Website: macys
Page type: cross-sells
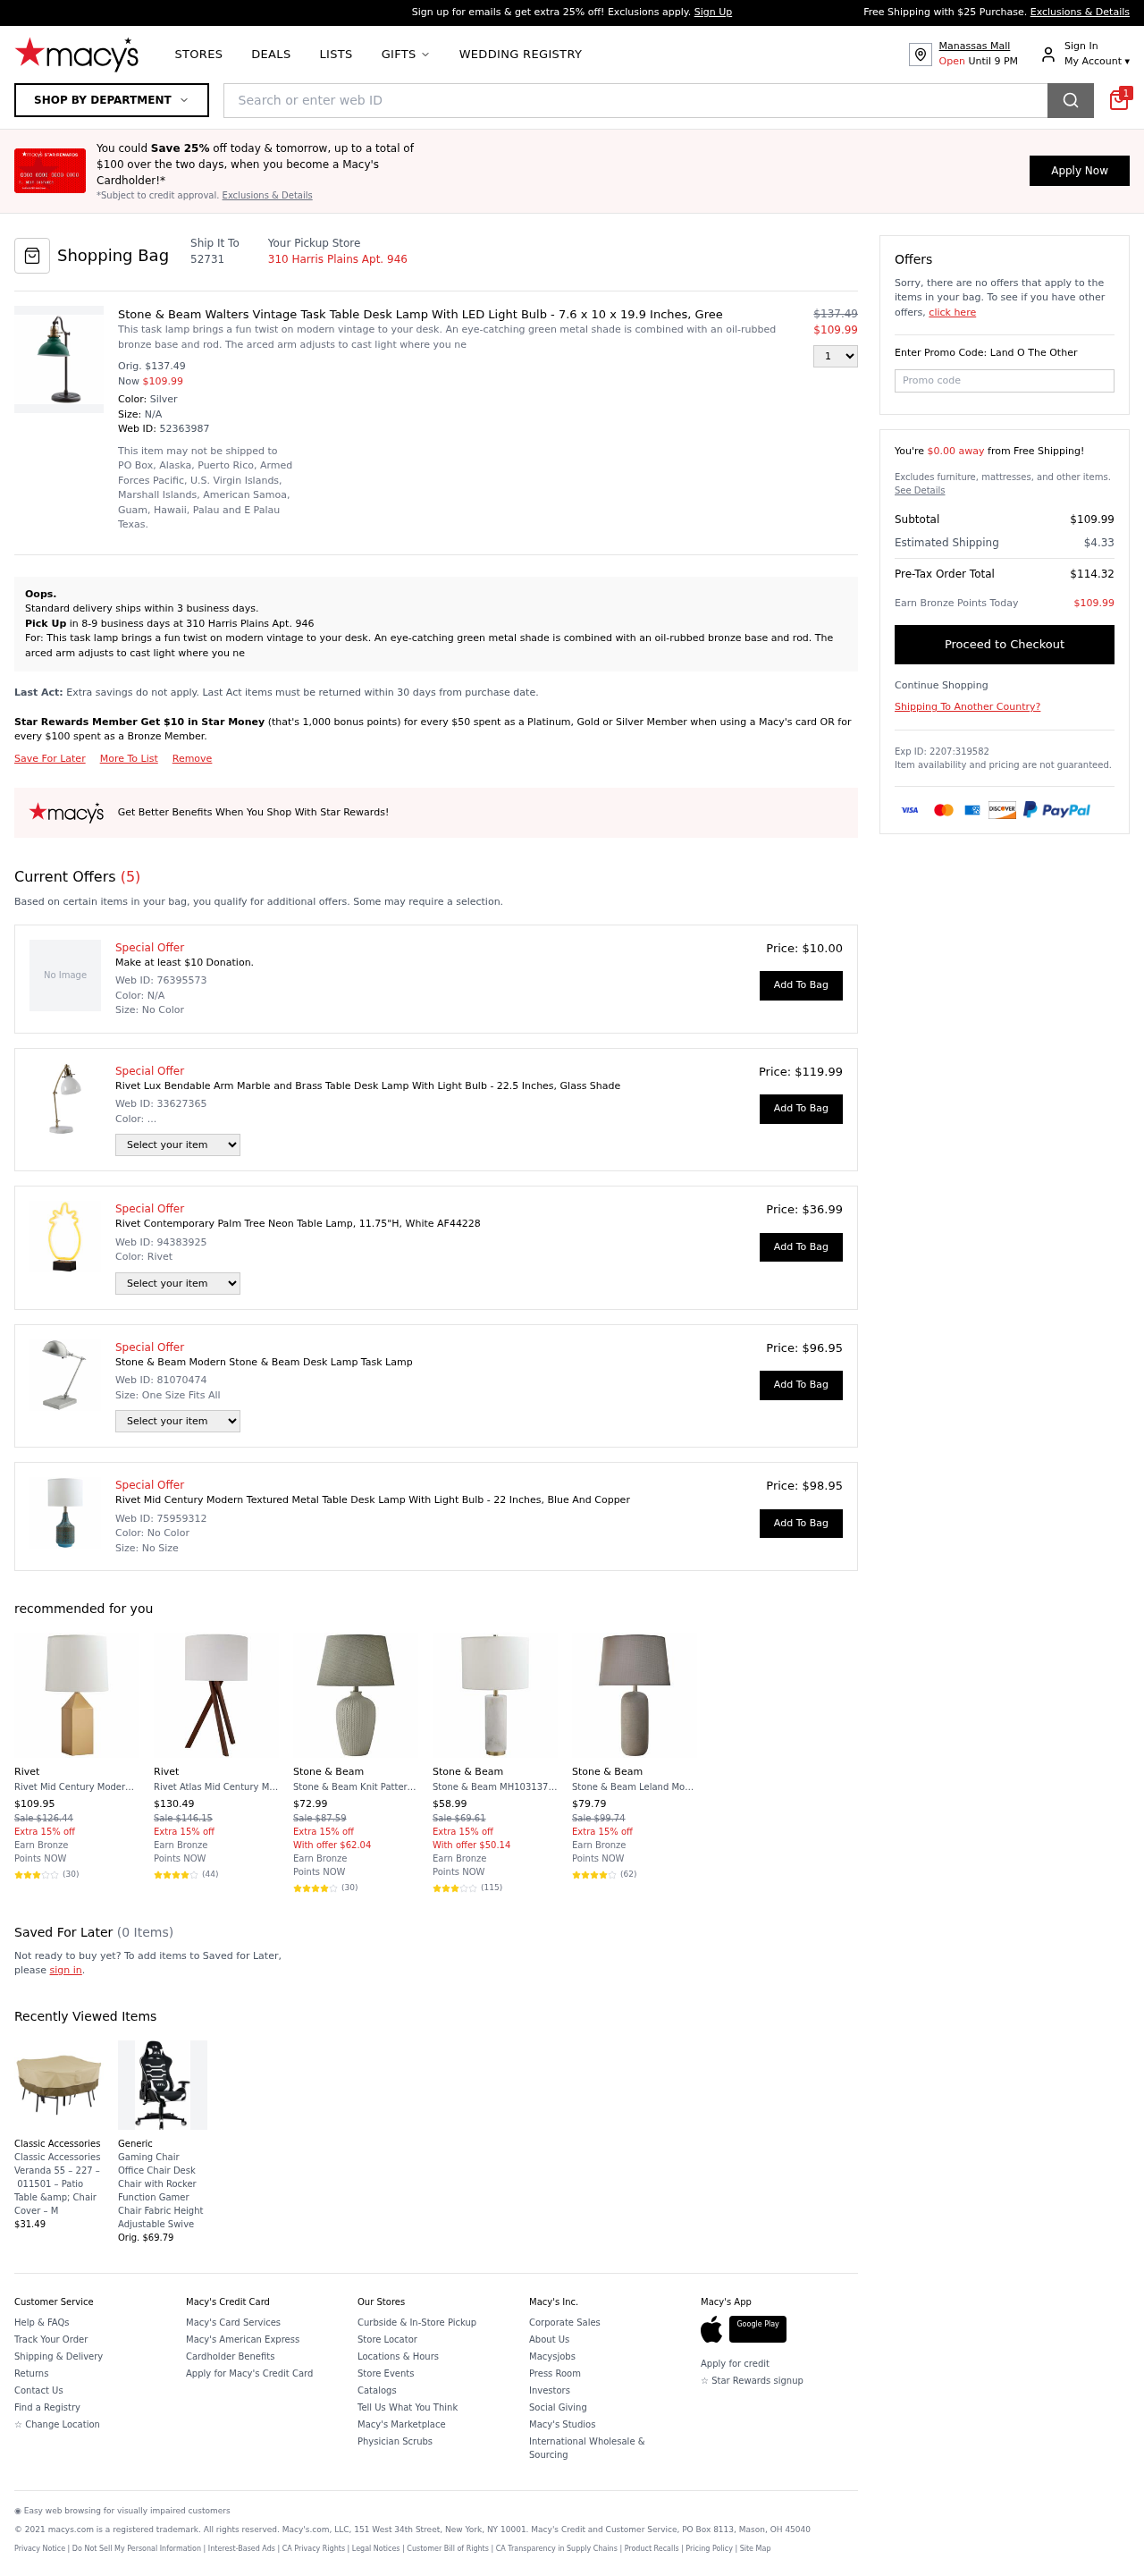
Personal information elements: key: PII_LOCATION1_STREET
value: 310 Harris Plains Apt. 946
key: PII_POSTCODE
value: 52731
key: PII_PROMO_CODE
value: SUMMER74
Product elements: key: PRODUCT10_BRAND
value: Stone & Beam
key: PRODUCT10_NAME
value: Stone & Beam Leland Modern Textured Table Lamp With Bulb, 24.5"H, Grey
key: PRODUCT10_NUM_RATINGS
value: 62
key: PRODUCT10_PRICE
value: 79.79
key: PRODUCT10_RATING
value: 4.1
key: PRODUCT11_BRAND
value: Classic Accessories
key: PRODUCT11_NAME
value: Classic Accessories Veranda 55 – 227 – 011501 – Patio Table &amp; Chair Cover – M
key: PRODUCT11_PRICE
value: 31.49
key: PRODUCT12_BRAND
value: Generic
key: PRODUCT12_NAME
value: Gaming Chair Office Chair Desk Chair with Rocker Function Gamer Chair Fabric Height Adjustable Swive
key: PRODUCT12_PRICE
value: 69.79
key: PRODUCT1_DESC
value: This task lamp brings a fun twist on modern vintage to your desk. An eye-catching green metal shade is combined with an oil-rubbed bronze base and rod. The arced arm adjusts to cast light where you ne
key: PRODUCT1_NAME
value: Stone & Beam Walters Vintage Task Table Desk Lamp With LED Light Bulb - 7.6 x 10 x 19.9 Inches, Gree
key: PRODUCT1_PRICE
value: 109.99
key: PRODUCT1_QUANTITY
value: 1
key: PRODUCT2_NAME
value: Rivet Lux Bendable Arm Marble and Brass Table Desk Lamp With Light Bulb - 22.5 Inches, Glass Shade
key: PRODUCT2_PRICE
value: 119.99
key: PRODUCT3_NAME
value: Rivet Contemporary Palm Tree Neon Table Lamp, 11.75"H, White AF44228
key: PRODUCT3_PRICE
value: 36.99
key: PRODUCT4_NAME
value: Stone & Beam Modern Stone & Beam Desk Lamp Task Lamp
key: PRODUCT4_PRICE
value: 96.95
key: PRODUCT5_NAME
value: Rivet Mid Century Modern Textured Metal Table Desk Lamp With Light Bulb - 22 Inches, Blue And Copper
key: PRODUCT5_PRICE
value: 98.95
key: PRODUCT6_BRAND
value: Rivet
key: PRODUCT6_NAME
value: Rivet Mid Century Modern Pyramid Pillar Table Desk Lamp With Light Bulb - 22 Inches, Brass with Line
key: PRODUCT6_NUM_RATINGS
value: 30
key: PRODUCT6_PRICE
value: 109.95
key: PRODUCT6_RATING
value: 3.9
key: PRODUCT7_BRAND
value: Rivet
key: PRODUCT7_NAME
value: Rivet Atlas Mid Century Modern Wood Tripod Table Desk Lamp With Light Bulb - 27 Inches, White Shade
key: PRODUCT7_NUM_RATINGS
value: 44
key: PRODUCT7_PRICE
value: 130.49
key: PRODUCT7_RATING
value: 4
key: PRODUCT8_BRAND
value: Stone & Beam
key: PRODUCT8_NAME
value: Stone & Beam Knit Pattern Ceramic Living Room Table Desk Lamp With LED Light Bulb - 18 x 24 Inches,
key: PRODUCT8_NUM_RATINGS
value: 30
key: PRODUCT8_PRICE
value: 72.99
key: PRODUCT8_RATING
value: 4.2
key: PRODUCT9_BRAND
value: Stone & Beam
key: PRODUCT9_NAME
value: Stone & Beam MH103137 - Rivet Cylinder Lamp - Table, 14" x 14" x 22", Paint+Plating
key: PRODUCT9_NUM_RATINGS
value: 115
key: PRODUCT9_PRICE
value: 58.99
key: PRODUCT9_RATING
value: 3.7
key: PRODUCT1_ORIGINAL_PRICE
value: $137.49
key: PRODUCT6_ORIGINAL_PRICE
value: Sale $126.44
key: PRODUCT7_ORIGINAL_PRICE
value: Sale $146.15
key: PRODUCT8_ORIGINAL_PRICE
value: Sale $87.59
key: PRODUCT9_ORIGINAL_PRICE
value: Sale $69.61
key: PRODUCT10_ORIGINAL_PRICE
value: Sale $99.74
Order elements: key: ORDER_ID
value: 52363987
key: ORDER_NUM_OFFERS
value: (5)
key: ORDER_FREE_SHIPPING_THRESHOLD
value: $0.00 away
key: ORDER_SUBTOTAL
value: $109.99
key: ORDER_SHIPPING_COST
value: $4.33
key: ORDER_TOTAL
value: $114.32
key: ORDER_POINTS_EARNED
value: $109.99
Search elements: key: HEADER_SEARCH
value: Search or enter web ID
Other elements: key: SAVED_NUM_ITEMS
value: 0